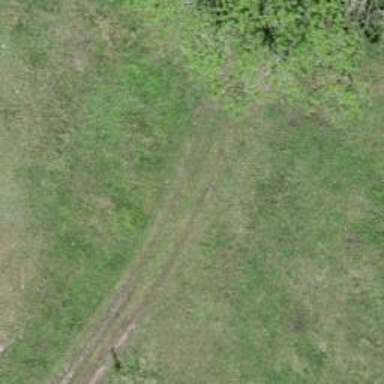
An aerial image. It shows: Track with grade 2 tracktype.